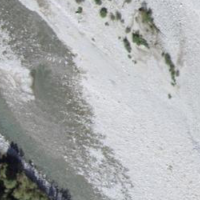
EUNIS habitat code: 47
Species observed at this site:
Chamaenerion dodonaei